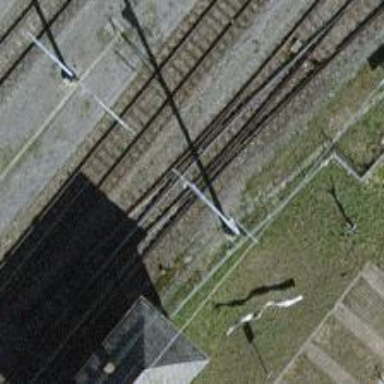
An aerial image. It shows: Railway switch.